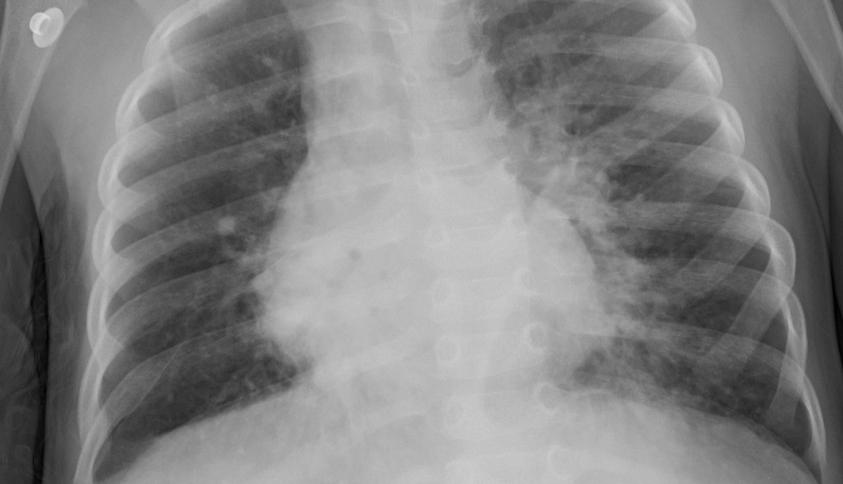
Diagnosis: PNEUMONIA